Question: i have the following setup:

Now my files looks as follow:
'''
using System;
using System.Collections.Generic;
using System.Linq;
using System.Text;
namespace TestNhibernate
{
public class AGENTER_LISTE
{
public virtual int ID { get; set; }
public virtual String INITIALER { get; set; }
public virtual String FORNAVN { get; set; }
public virtual String EFTERNAVN { get; set; }
}
}
'''
'''
<?xml version="1.0" encoding="utf-8" ?>
<hibernate-mapping xmlns="urn:nhibernate-mapping-2.2" assembly="TestNhibernate" namespace="TestNhibernate">
<class name="TestNhibernate.AGENTER_LISTE">
<id name="ID" column="ID">
<generator class="identity" />
</id>
<property name="INITIALER" />
<property name="FORNAVN" />
<property name="Efternavn" />
</class>
</hibernate-mapping>
'''
'''
<?xml version="1.0" encoding="utf-8" ?>
<configuration>
<configSections>
<section name="hibernate-configuration" type="NHibernate.Cfg.ConfigurationSectionHandler, NHibernate"/>
</configSections>
<hibernate-configuration xmlns="urn:nhibernate-configuration-2.2">
<session-factory>
<property name="connection.provider">
NHibernate.Connection.DriverConnectionProvider
</property>
<property name="dialect">
NHibernate.Dialect.Oracle10gDialect
</property>
<property name="connection.driver_class">
NHibernate.Driver.OracleClientDriver
</property>
<property name="connection.connection_string">
Data Source=CTIR;Persist Security Info=True;User ID=*****;Password=*****;
</property>
<property name="show_sql">
true
</property>
<property name="hbm2ddl.keywords">none</property>
<mapping assembly="TestNhibernate" />
</session-factory>
</hibernate-configuration>
</configuration>
'''
'''
namespace TestNhibernate
{
public partial class Form1 : Form
{
private Configuration myConfig;
private ISessionFactory mySessionFactory;
private ISession mySession;
public Form1()
{
InitializeComponent();
}
private void Form1_Load(object sender, EventArgs e)
{
myConfig = new Configuration();
myConfig.Configure(); //<--- My program breaks here
mySessionFactory = myConfig.BuildSessionFactory();
mySession = mySessionFactory.OpenSession();
using (mySession.BeginTransaction())
{
AGENTER_LISTE agent = new AGENTER_LISTE {FORNAVN = "Marc", INITIALER = "MRCR212", ID = 999, EFTERNAVN = "Rasmussen" };
mySession.Save(agent);
mySession.Transaction.Commit();
}
}
}
}
'''
With this i get the following error:
'''
Could not compile the mapping document: TestNhibernate.AGENTER_LISTE.hbm.xml
'''
With the following detailed error:
'''
NHibernate.MappingException was unhandled
Message=Could not compile the mapping document: TestNhibernate.AGENTER_LISTE.hbm.xml
Source=NHibernate
StackTrace:
at NHibernate.Cfg.Configuration.LogAndThrow(Exception exception) in p:\nhibernate-core\src\NHibernate\Cfg\Configuration.cs:line 342
at NHibernate.Cfg.Configuration.AddDeserializedMapping(HbmMapping mappingDocument, String documentFileName) in p:\nhibernate-core\src\NHibernate\Cfg\Configuration.cs:line 530
at NHibernate.Cfg.Configuration.AddValidatedDocument(NamedXmlDocument doc) in p:\nhibernate-core\src\NHibernate\Cfg\Configuration.cs:line 499
at NHibernate.Cfg.Configuration.ProcessMappingsQueue() in p:\nhibernate-core\src\NHibernate\Cfg\Configuration.cs:line 1865
at NHibernate.Cfg.Configuration.AddDocumentThroughQueue(NamedXmlDocument document) in p:\nhibernate-core\src\NHibernate\Cfg\Configuration.cs:line 1856
at NHibernate.Cfg.Configuration.AddXmlReader(XmlReader hbmReader, String name) in p:\nhibernate-core\src\NHibernate\Cfg\Configuration.cs:line 1849
at NHibernate.Cfg.Configuration.AddInputStream(Stream xmlInputStream, String name) in p:\nhibernate-core\src\NHibernate\Cfg\Configuration.cs:line 638
at NHibernate.Cfg.Configuration.AddResource(String path, Assembly assembly) in p:\nhibernate-core\src\NHibernate\Cfg\Configuration.cs:line 676
at NHibernate.Cfg.Configuration.AddAssembly(Assembly assembly) in p:\nhibernate-core\src\NHibernate\Cfg\Configuration.cs:line 769
at NHibernate.Cfg.Configuration.AddAssembly(String assemblyName) in p:\nhibernate-core\src\NHibernate\Cfg\Configuration.cs:line 752
at NHibernate.Cfg.Configuration.DoConfigure(ISessionFactoryConfiguration factoryConfiguration) in p:\nhibernate-core\src\NHibernate\Cfg\Configuration.cs:line 1574
at NHibernate.Cfg.Configuration.Configure() in p:\nhibernate-core\src\NHibernate\Cfg\Configuration.cs:line 1433
at TestNhibernate.Form1.Form1_Load(Object sender, EventArgs e) in \\nkm18427\prv-mrcr\visual studio 2010\Projects\TestNhibernate\TestNhibernate\Form1.cs:line 29
at System.Windows.Forms.Form.OnLoad(EventArgs e)
at System.Windows.Forms.Form.OnCreateControl()
at System.Windows.Forms.Control.CreateControl(Boolean fIgnoreVisible)
at System.Windows.Forms.Control.CreateControl()
at System.Windows.Forms.Control.WmShowWindow(Message& m)
at System.Windows.Forms.Control.WndProc(Message& m)
at System.Windows.Forms.ScrollableControl.WndProc(Message& m)
at System.Windows.Forms.Form.WmShowWindow(Message& m)
at System.Windows.Forms.Form.WndProc(Message& m)
at System.Windows.Forms.Control.ControlNativeWindow.OnMessage(Message& m)
at System.Windows.Forms.Control.ControlNativeWindow.WndProc(Message& m)
at System.Windows.Forms.NativeWindow.DebuggableCallback(IntPtr hWnd, Int32 msg, IntPtr wparam, IntPtr lparam)
at System.Windows.Forms.SafeNativeMethods.ShowWindow(HandleRef hWnd, Int32 nCmdShow)
at System.Windows.Forms.Control.SetVisibleCore(Boolean value)
at System.Windows.Forms.Form.SetVisibleCore(Boolean value)
at System.Windows.Forms.Control.set_Visible(Boolean value)
at System.Windows.Forms.Application.ThreadContext.RunMessageLoopInner(Int32 reason, ApplicationContext context)
at System.Windows.Forms.Application.ThreadContext.RunMessageLoop(Int32 reason, ApplicationContext context)
at System.Windows.Forms.Application.Run(Form mainForm)
at TestNhibernate.Program.Main() in \\nkm18427\prv-mrcr\visual studio 2010\Projects\TestNhibernate\TestNhibernate\Program.cs:line 18
at System.AppDomain._nExecuteAssembly(RuntimeAssembly assembly, String[] args)
at System.AppDomain.ExecuteAssembly(String assemblyFile, Evidence assemblySecurity, String[] args)
at Microsoft.VisualStudio.HostingProcess.HostProc.RunUsersAssembly()
at System.Threading.ThreadHelper.ThreadStart_Context(Object state)
at System.Threading.ExecutionContext.Run(ExecutionContext executionContext, ContextCallback callback, Object state, Boolean ignoreSyncCtx)
at System.Threading.ExecutionContext.Run(ExecutionContext executionContext, ContextCallback callback, Object state)
at System.Threading.ThreadHelper.ThreadStart()
InnerException: NHibernate.MappingException
Message=Problem trying to set property type by reflection
Source=NHibernate
StackTrace:
at NHibernate.Mapping.SimpleValue.SetTypeUsingReflection(String className, String propertyName, String accesorName) in p:\nhibernate-core\src\NHibernate\Mapping\SimpleValue.cs:line 359
at NHibernate.Cfg.XmlHbmBinding.PropertiesBinder.CreateProperty(IEntityPropertyMapping propertyMapping, String propertyOwnerClassName, IValue value, IDictionary'2 inheritedMetas) in p:\nhibernate-core\src\NHibernate\Cfg\XmlHbmBinding\PropertiesBinder.cs:line 399
at NHibernate.Cfg.XmlHbmBinding.PropertiesBinder.Bind(IEnumerable'1 properties, Table table, IDictionary'2 inheritedMetas, Action'1 modifier, Action'1 addToModelAction) in p:\nhibernate-core\src\NHibernate\Cfg\XmlHbmBinding\PropertiesBinder.cs:line 92
at NHibernate.Cfg.XmlHbmBinding.PropertiesBinder.Bind(IEnumerable'1 properties, IDictionary'2 inheritedMetas, Action'1 modifier) in p:\nhibernate-core\src\NHibernate\Cfg\XmlHbmBinding\PropertiesBinder.cs:line 52
at NHibernate.Cfg.XmlHbmBinding.PropertiesBinder.Bind(IEnumerable'1 properties, IDictionary'2 inheritedMetas) in p:\nhibernate-core\src\NHibernate\Cfg\XmlHbmBinding\PropertiesBinder.cs:line 47
at NHibernate.Cfg.XmlHbmBinding.RootClassBinder.Bind(HbmClass classSchema, IDictionary'2 inheritedMetas) in p:\nhibernate-core\src\NHibernate\Cfg\XmlHbmBinding\RootClassBinder.cs:line 59
at NHibernate.Cfg.XmlHbmBinding.MappingRootBinder.AddRootClasses(HbmClass rootClass, IDictionary'2 inheritedMetas) in p:\nhibernate-core\src\NHibernate\Cfg\XmlHbmBinding\MappingRootBinder.cs:line 83
at NHibernate.Cfg.XmlHbmBinding.MappingRootBinder.AddEntitiesMappings(HbmMapping mappingSchema, IDictionary'2 inheritedMetas) in p:\nhibernate-core\src\NHibernate\Cfg\XmlHbmBinding\MappingRootBinder.cs:line 42
at NHibernate.Cfg.XmlHbmBinding.MappingRootBinder.Bind(HbmMapping mappingSchema) in p:\nhibernate-core\src\NHibernate\Cfg\XmlHbmBinding\MappingRootBinder.cs:line 29
at NHibernate.Cfg.Configuration.AddDeserializedMapping(HbmMapping mappingDocument, String documentFileName) in p:\nhibernate-core\src\NHibernate\Cfg\Configuration.cs:line 522
InnerException: NHibernate.MappingException
Message=class TestNhibernate.AGENTER_LISTE, TestNhibernate, Version=1.0.0.0, Culture=neutral, PublicKeyToken=null not found while looking for property: Efternavn
Source=NHibernate
StackTrace:
at NHibernate.Util.ReflectHelper.ReflectedPropertyClass(String className, String name, String accessorName) in p:\nhibernate-core\src\NHibernate\Util\ReflectHelper.cs:line 169
at NHibernate.Mapping.SimpleValue.SetTypeUsingReflection(String className, String propertyName, String accesorName) in p:\nhibernate-core\src\NHibernate\Mapping\SimpleValue.cs:line 355
InnerException: NHibernate.PropertyNotFoundException
Message=Could not find a getter for property 'Efternavn' in class 'TestNhibernate.AGENTER_LISTE'
Source=NHibernate
AccessorType=getter
PropertyName=Efternavn
StackTrace:
at NHibernate.Properties.BasicPropertyAccessor.GetGetter(Type type, String propertyName) in p:\nhibernate-core\src\NHibernate\Properties\BasicPropertyAccessor.cs:line 35
at NHibernate.Util.ReflectHelper.GetGetter(Type theClass, String propertyName, String propertyAccessorName) in p:\nhibernate-core\src\NHibernate\Util\ReflectHelper.cs:line 112
at NHibernate.Util.ReflectHelper.ReflectedPropertyClass(String className, String name, String accessorName) in p:\nhibernate-core\src\NHibernate\Util\ReflectHelper.cs:line 165
InnerException:
'''
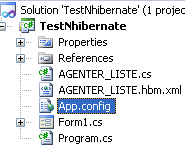
Answer: The error is stated within your exception : Message=Could not find a getter for property 'Efternavn' in class 'TestNhibernate.AGENTER_LISTE'
It is a case insensitivity issue. Your property is capital but your mapping is lower case